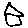
Label: house